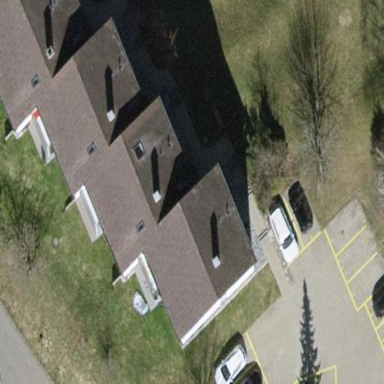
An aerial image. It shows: Terrace building.